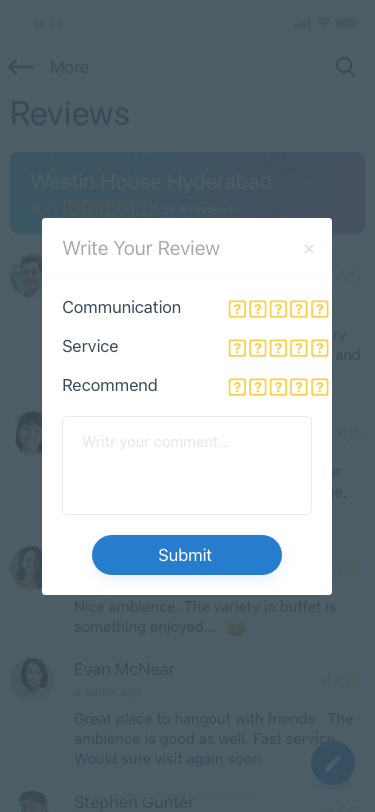
Text in this UI design:
Westin House Hyderabad

4.4
1,868 reviews
Matt Bruner
4 weeks ago on Booking.com
4.4/5
I have enjoyed my stay at the Westin
Hyderabad Mindspace. The staff is very
kind and helpful. My room is spacious and
my bed is very comfortable.
Brian mares
In the last week
4/5
Over priced average food, Manny other
hotels are priced better with vide range,
value for money and tasty food.
Kolisetty Raghavendhra rao
In the last week
4.2/5
Nice ambience. The variety in buffet is
something enjoyed...
😁
.
Evan McNear
a week ago
4.6/5
Great place to hangout with friends.  The
ambience is good as well. Fast service.
Would sure visit again soon.
Stephen Gunter
3.5/5

Communication

Service

Recommend
Writr your comment...
Write Your Review
Submit